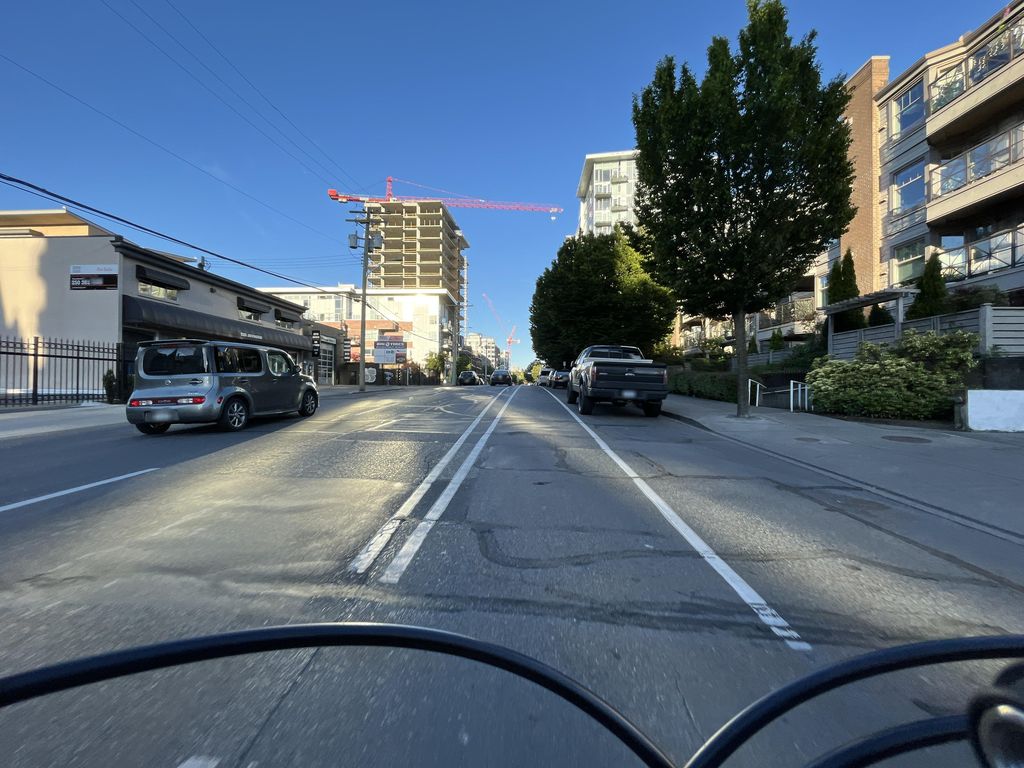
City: victoria